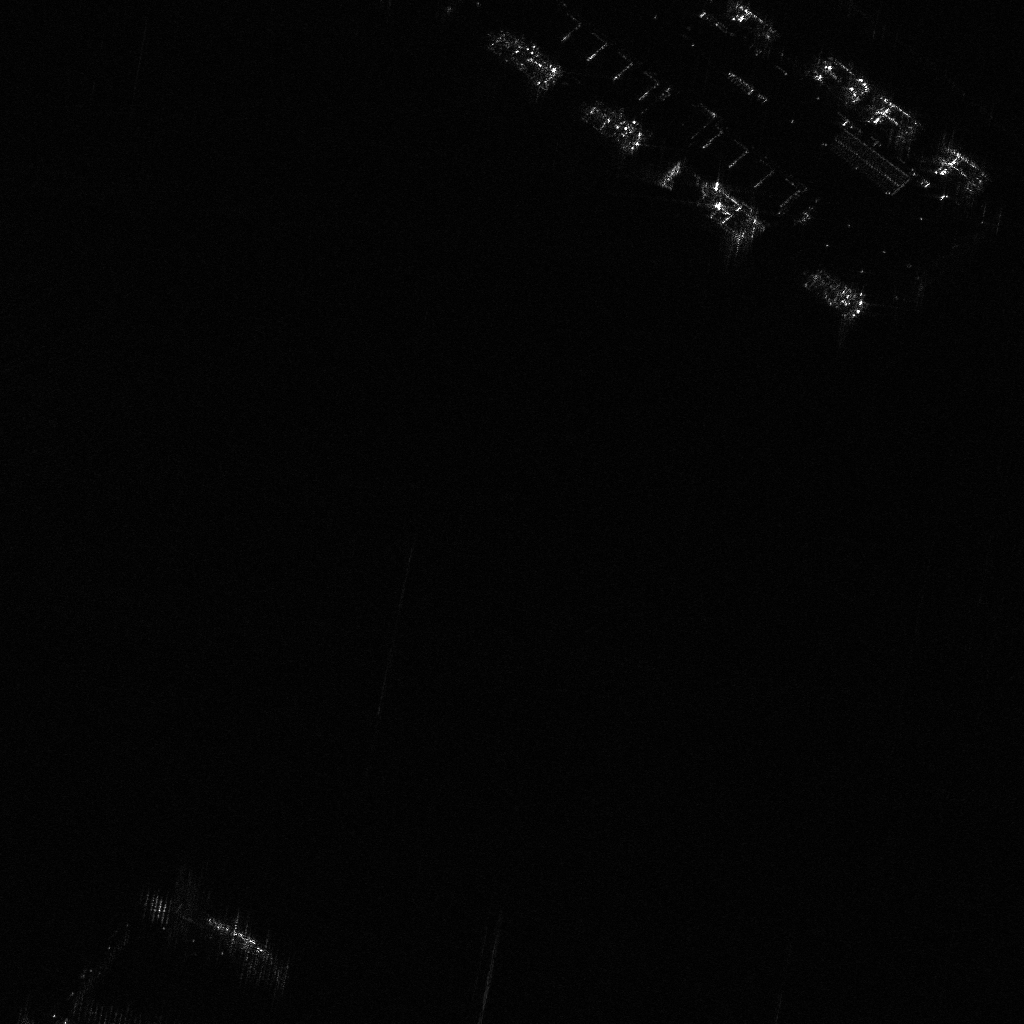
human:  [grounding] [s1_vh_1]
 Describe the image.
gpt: In the satellite image, there is  <ref>1 large container </ref> <box>[[19, 91, 28, 93, 36]]</box> located at bottom left,  <ref>5 large container </ref> <box>[[70, 0, 76, 2, 40], [77, 27, 84, 30, 38], [90, 14, 96, 17, 40], [78, 6, 84, 8, 41], [84, 10, 90, 12, 40]]</box> located at top right,  <ref>3 large container </ref> <box>[[63, 17, 74, 21, 42], [46, 4, 55, 7, 42], [56, 10, 62, 13, 43]]</box> located at top.